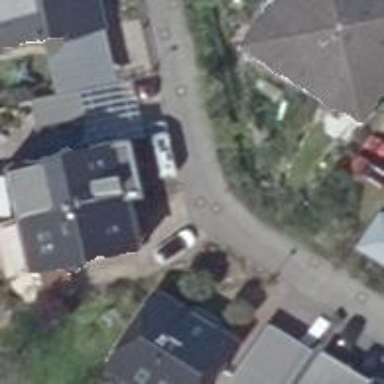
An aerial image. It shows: Residential road.